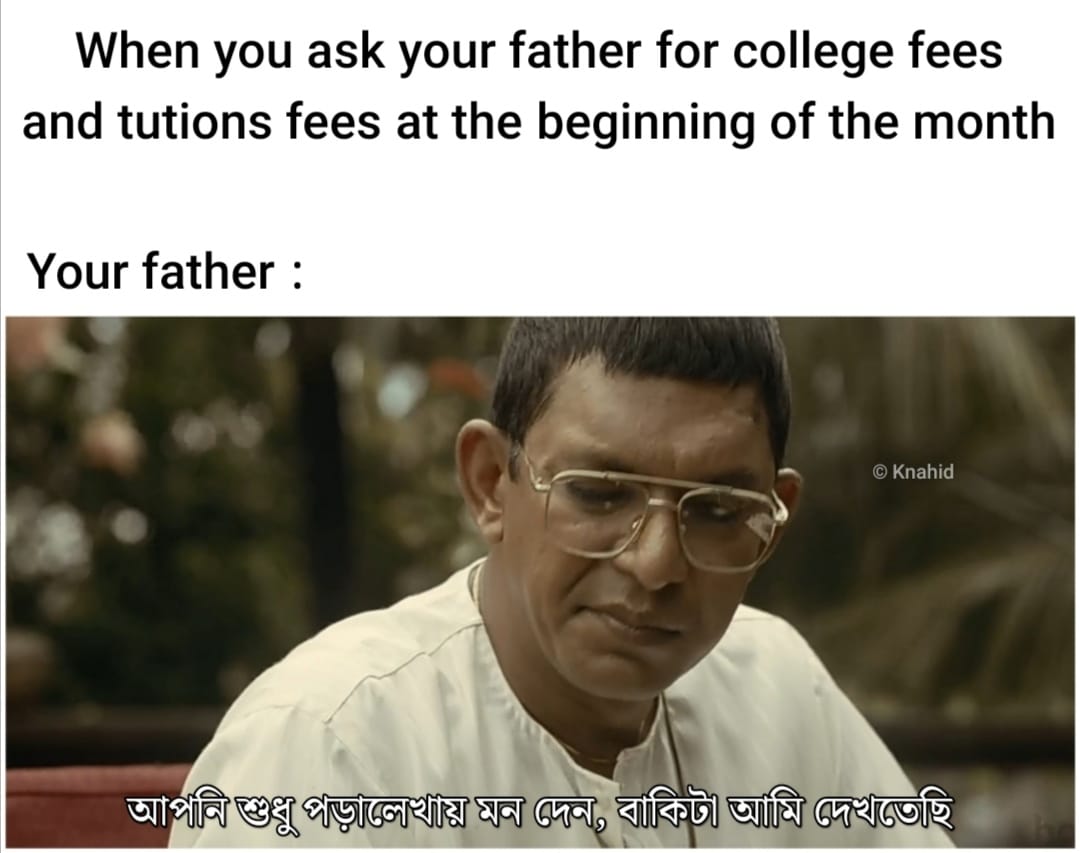
Caption: When you ask your father for college fees and tutions fees at the beginning of the month    Your father:   আপনি শুধু পড়ালেখায় মন দেন, বাকিটা আমি দেখতেছি
Label: non-hate